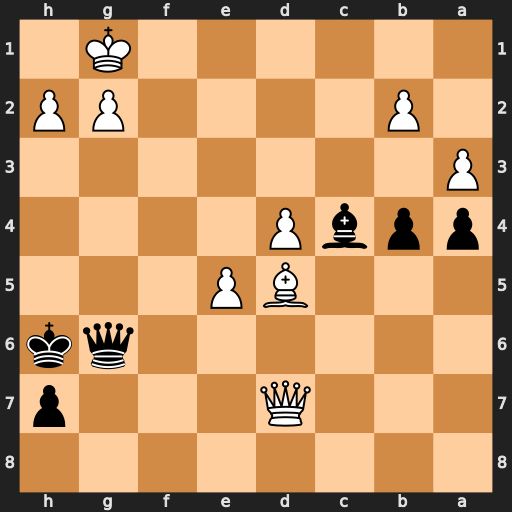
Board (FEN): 8/3Q3p/6qk/3BP3/ppbP4/P7/1P4PP/6K1
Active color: b
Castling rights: -
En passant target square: -
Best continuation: Qb1+ Kf2 Qxb2+ Kg3 Bxd5 Qh3+ Kg7